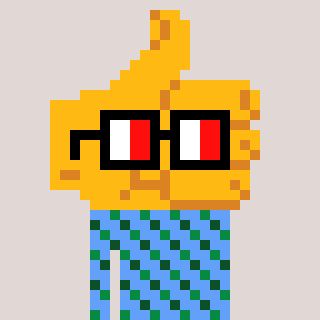
a pixel art character with square glasses with black frames and red eyes, a thumbsup-shaped head and a blue-colored body on a warm background